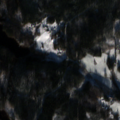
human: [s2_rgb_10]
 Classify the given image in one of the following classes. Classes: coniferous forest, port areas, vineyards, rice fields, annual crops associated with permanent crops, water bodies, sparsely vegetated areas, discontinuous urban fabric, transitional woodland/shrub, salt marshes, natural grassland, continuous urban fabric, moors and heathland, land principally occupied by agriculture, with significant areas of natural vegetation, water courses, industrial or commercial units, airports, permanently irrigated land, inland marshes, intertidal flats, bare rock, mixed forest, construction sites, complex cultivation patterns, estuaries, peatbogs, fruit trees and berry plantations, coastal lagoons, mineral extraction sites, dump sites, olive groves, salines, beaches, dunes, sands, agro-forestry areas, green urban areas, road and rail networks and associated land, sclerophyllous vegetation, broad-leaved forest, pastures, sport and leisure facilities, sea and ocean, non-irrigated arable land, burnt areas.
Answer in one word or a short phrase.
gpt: land principally occupied by agriculture, with significant areas of natural vegetation, coniferous forest, mixed forest, water bodies